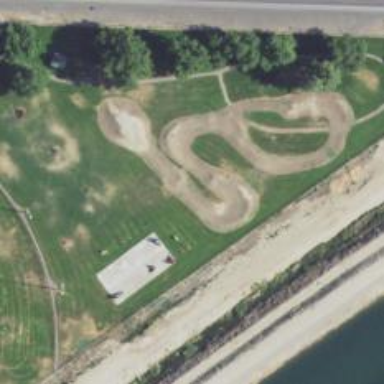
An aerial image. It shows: Cycling track located on leisure land.